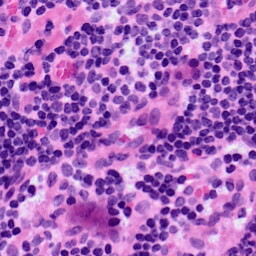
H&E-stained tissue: LymphNode